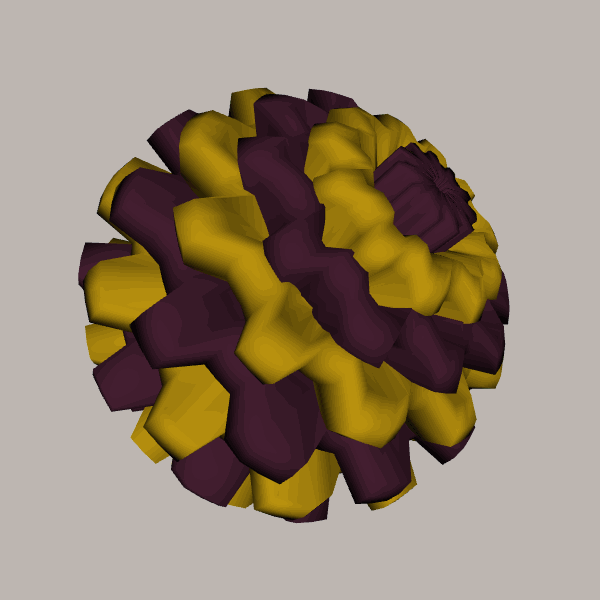
Background: light